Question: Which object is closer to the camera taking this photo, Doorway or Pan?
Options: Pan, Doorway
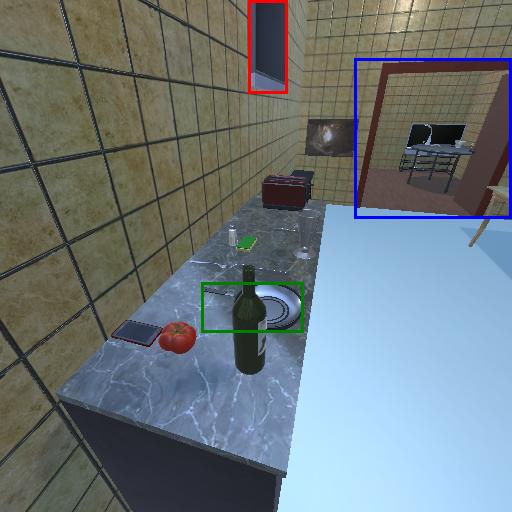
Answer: Pan